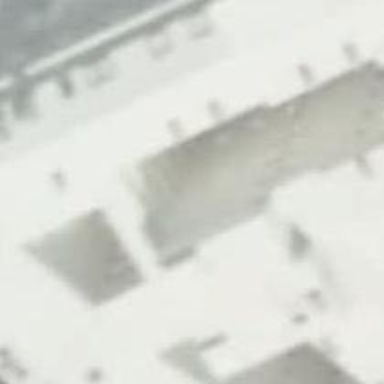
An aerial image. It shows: Part of building.